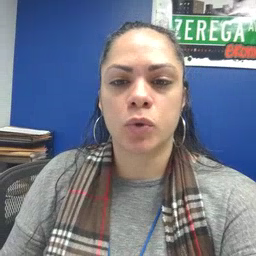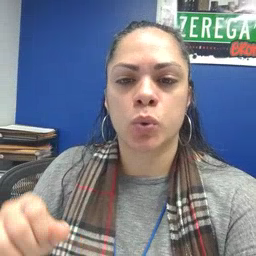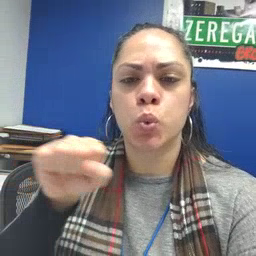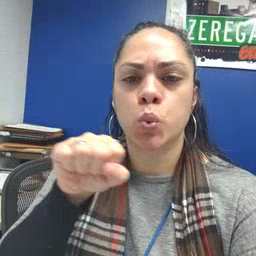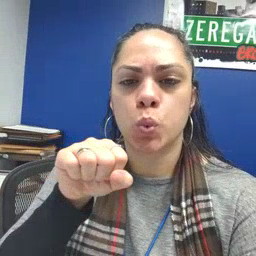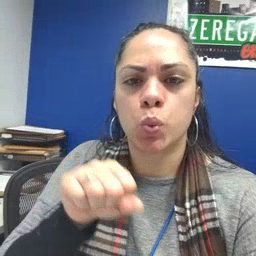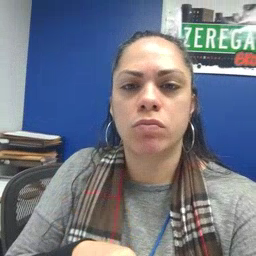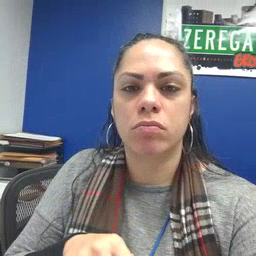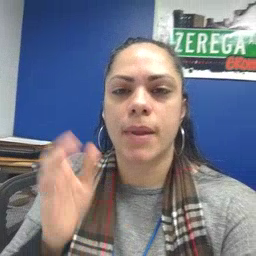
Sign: shoe